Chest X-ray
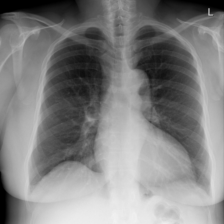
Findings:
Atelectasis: negative
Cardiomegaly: positive
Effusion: negative
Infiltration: negative
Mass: negative
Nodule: negative
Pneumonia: negative
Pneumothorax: negative
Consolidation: negative
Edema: negative
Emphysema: positive
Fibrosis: negative
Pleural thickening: negative
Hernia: negative